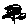
Label: tree